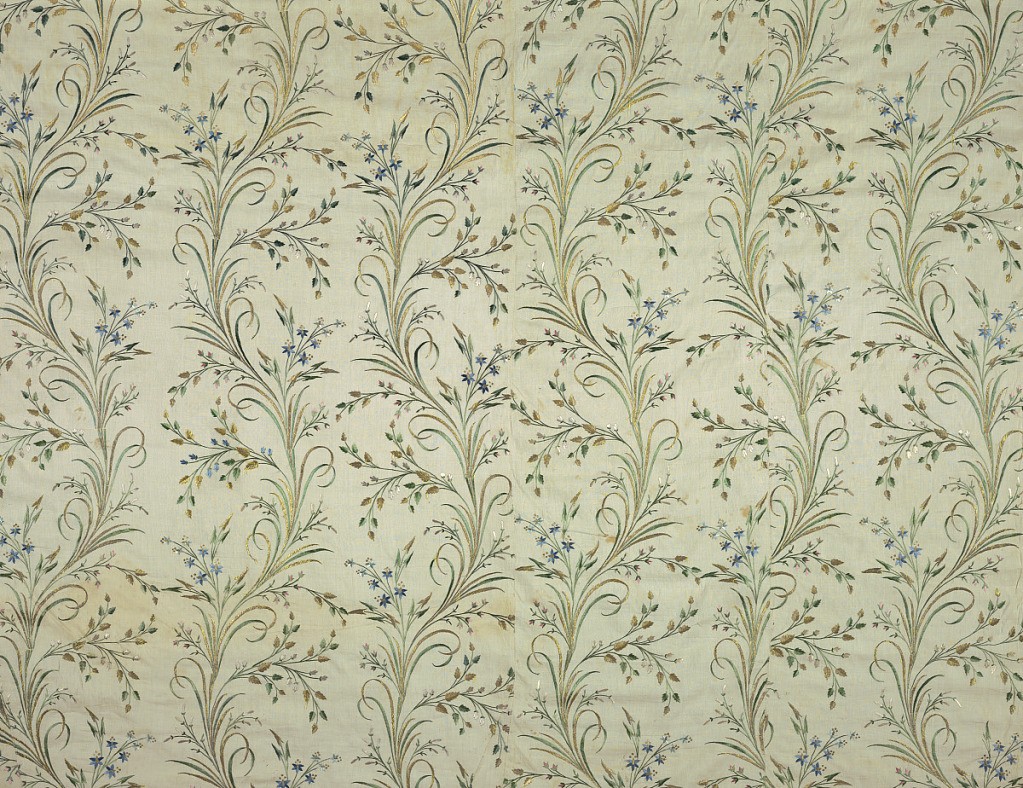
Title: Panel
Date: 19th century
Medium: silk and metal-wrapped silk threads on cotton foundation Technique: embroidered on plain weave
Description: Panel pieced from several fragments of embroidery. Design of curving stems, narrow straight leaves and small flowers. Bound with brown silk twill.